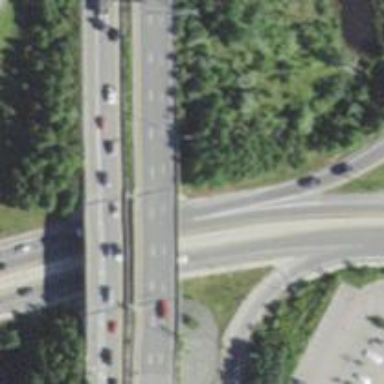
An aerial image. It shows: Motorway junction.